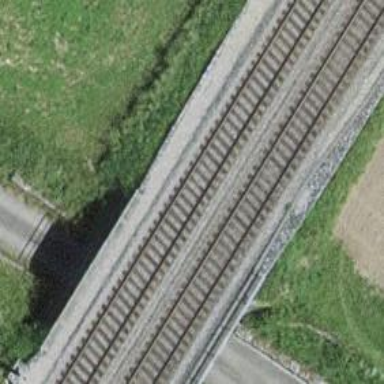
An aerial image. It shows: Railway bridge with electrified tracks and single contact line.